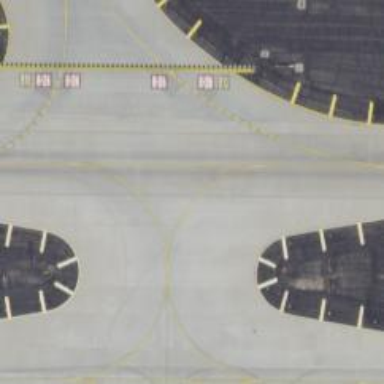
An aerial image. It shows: View of taxiway at the airport.